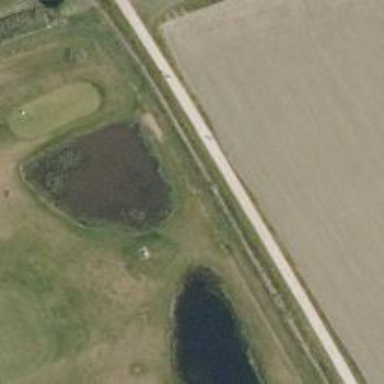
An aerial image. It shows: Water hazard on golf course. The hazard is natural water feature.